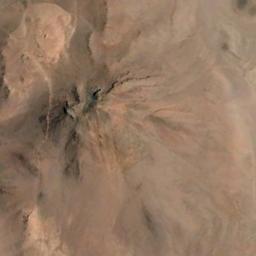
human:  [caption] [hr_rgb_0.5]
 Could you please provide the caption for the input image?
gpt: The mountain is full of yellow soil .

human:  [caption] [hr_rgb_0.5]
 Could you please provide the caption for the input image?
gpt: There is the mountain of uneven .

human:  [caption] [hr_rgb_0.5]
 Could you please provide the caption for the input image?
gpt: The mountain has a peak and its hilltop are yellow .

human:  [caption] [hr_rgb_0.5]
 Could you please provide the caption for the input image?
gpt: The mountains are covered with yellow dirt .

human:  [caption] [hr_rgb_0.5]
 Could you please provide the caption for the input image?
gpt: There are some ridges on the brown mountain .